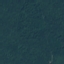
Land use / land cover: Forest